Question: I have a small little swf that I'm trying to get to work while the webpage is using https/ssl. I'm passing into the swf the fact that the page is using https and have conditional logic as such:
'''
if ( secure ) {
pollChannel = new AMFChannel('my-secure-polling-amf','https://' + globalDomain + '/flex2gateway/cfamfpollingsecure');
}
else {
pollChannel = new AMFChannel('cf-polling-amf','http://' + globalDomain + '/flex2gateway/cfamfpolling');
}
'''
When the page is http it uses the correct endpoint no problem. When secure == true for whatever reason the browser is reporting its using <URL>, not https.

Anybody have a clue why??? I don't understand why it would adjust itself like that.
Any help is much appreciated!
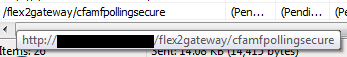
Answer: Lucky for you I had the exact same mystery issue last week the fix is extremely simple (once you know where to look, that is; I've been digging through the source code for a while to figure it out):
you just have to use <URL> instead of the regular 'AMFChannel'